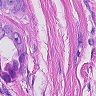
Metastatic tissue present: yes